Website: apple
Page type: gifting
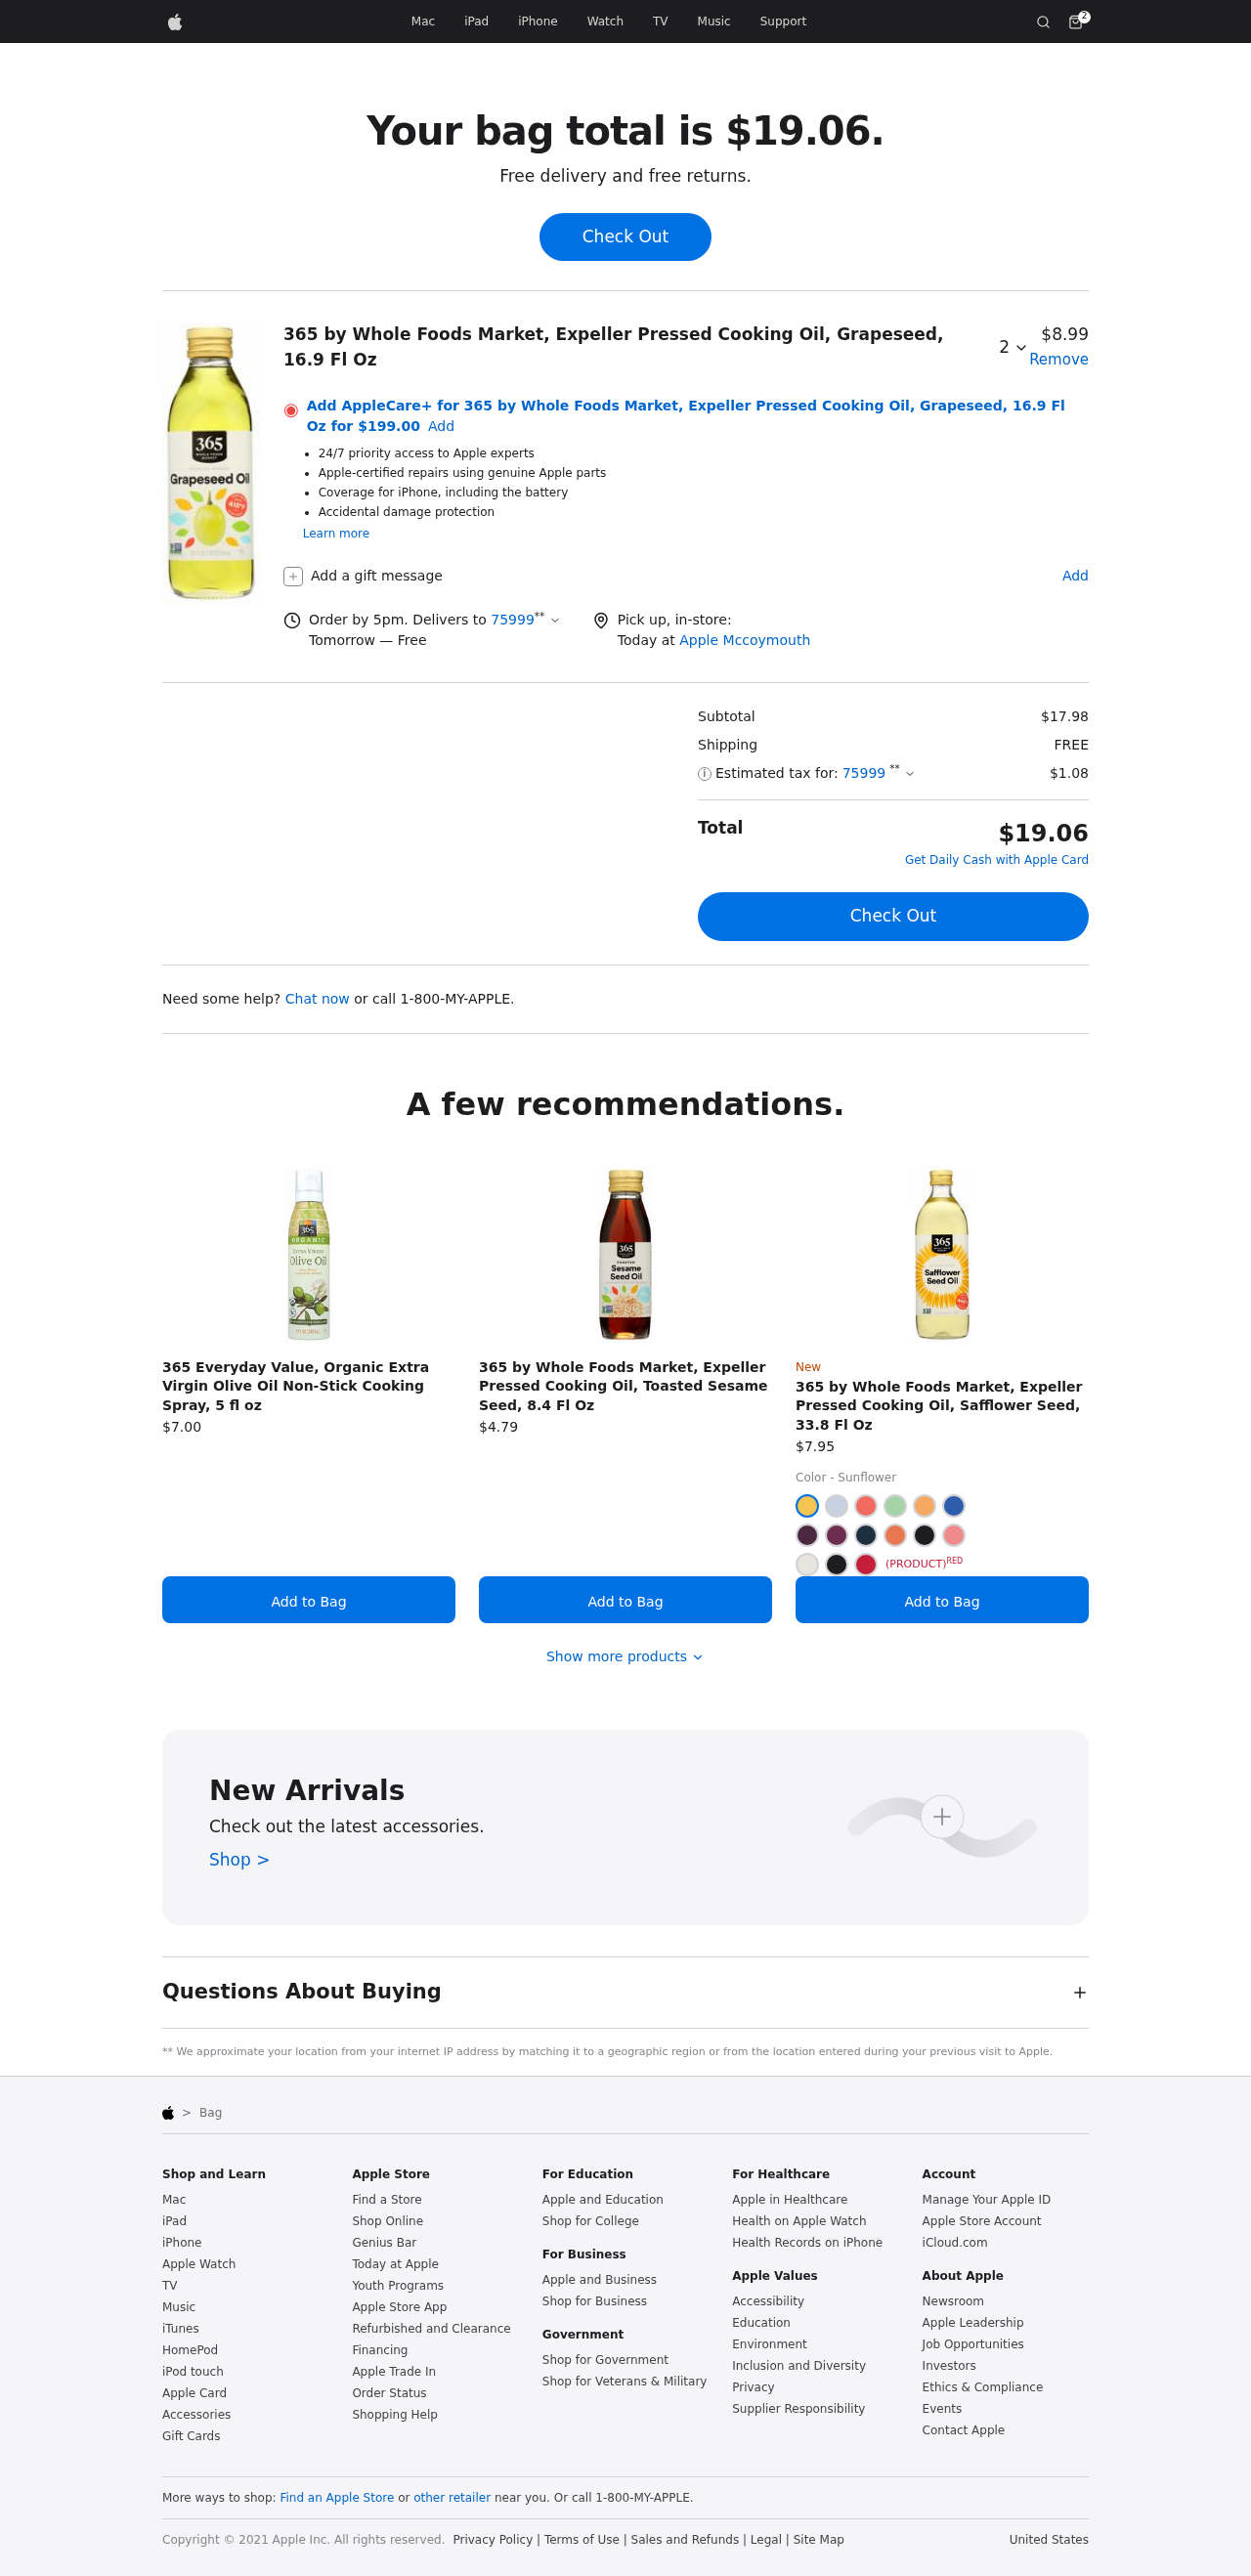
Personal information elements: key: PII_CITY
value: Mccoymouth
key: PII_POSTCODE
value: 75999
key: PII_POSTCODE_FULL
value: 75999
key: PII_POSTCODE_NUMERIC
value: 75999
Product elements: key: PRODUCT1_NAME
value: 365 by Whole Foods Market, Expeller Pressed Cooking Oil, Grapeseed, 16.9 Fl Oz
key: PRODUCT1_PRICE
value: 8.99
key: PRODUCT1_QUANTITY
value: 2
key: PRODUCT2_NAME
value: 365 Everyday Value, Organic Extra Virgin Olive Oil Non-Stick Cooking Spray, 5 fl oz
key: PRODUCT2_PRICE
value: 7
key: PRODUCT3_NAME
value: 365 by Whole Foods Market, Expeller Pressed Cooking Oil, Toasted Sesame Seed, 8.4 Fl Oz
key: PRODUCT3_PRICE
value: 4.79
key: PRODUCT4_NAME
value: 365 by Whole Foods Market, Expeller Pressed Cooking Oil, Safflower Seed, 33.8 Fl Oz
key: PRODUCT4_PRICE
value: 7.95
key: PRODUCT1_APPLECARE_PRICE
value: $199.00
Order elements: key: ORDER_NUM_ITEMS
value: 2
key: ORDER_TOTAL
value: $19.06
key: ORDER_SUBTOTAL
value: $17.98
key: ORDER_SHIPPING_COST
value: FREE
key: ORDER_TAX
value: $1.08